Question: I have the following error screen related to :

My question is not related with the error message but with editing the content of the message.
As clear from the image that, there are some additional lines mentioned below the 'Error:origin_mismatch' line, namely, starting from 'Application' and 'You can email the developer ....'. I am wondering if I can edit these lines and mention my own custom message over there?
I tried using Firebug and search my documents(code), with the 'id' that is visible but unable to find anything related to that in my code. Has anyone edited the same thing before or know where exactly I can find that?
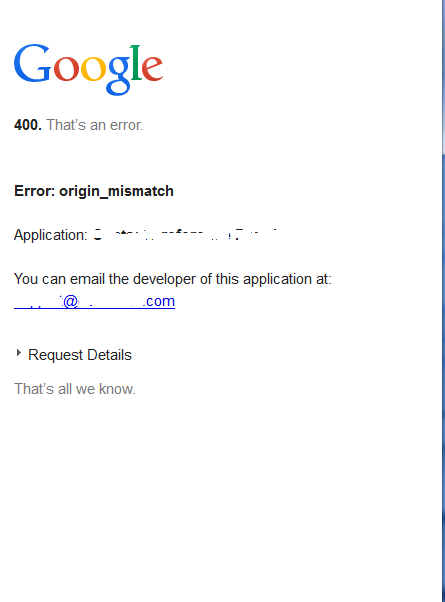
Answer: The application details are edited from <URL>.